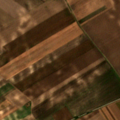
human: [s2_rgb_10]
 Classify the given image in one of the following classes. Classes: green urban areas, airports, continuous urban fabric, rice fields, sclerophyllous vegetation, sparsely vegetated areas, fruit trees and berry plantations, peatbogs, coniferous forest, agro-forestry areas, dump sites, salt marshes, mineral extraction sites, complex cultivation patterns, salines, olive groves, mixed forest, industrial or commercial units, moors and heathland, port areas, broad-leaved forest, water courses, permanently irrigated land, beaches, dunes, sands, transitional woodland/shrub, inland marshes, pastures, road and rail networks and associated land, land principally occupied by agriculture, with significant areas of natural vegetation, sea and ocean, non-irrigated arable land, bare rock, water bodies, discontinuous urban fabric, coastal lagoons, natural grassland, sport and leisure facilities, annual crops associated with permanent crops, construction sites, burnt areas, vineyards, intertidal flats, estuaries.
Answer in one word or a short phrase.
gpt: non-irrigated arable land